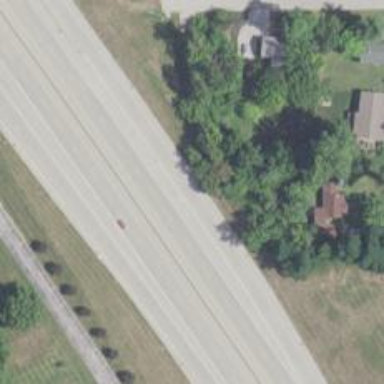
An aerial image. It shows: Trunk link highway.